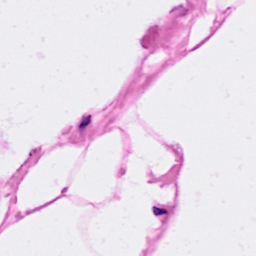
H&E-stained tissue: Breast